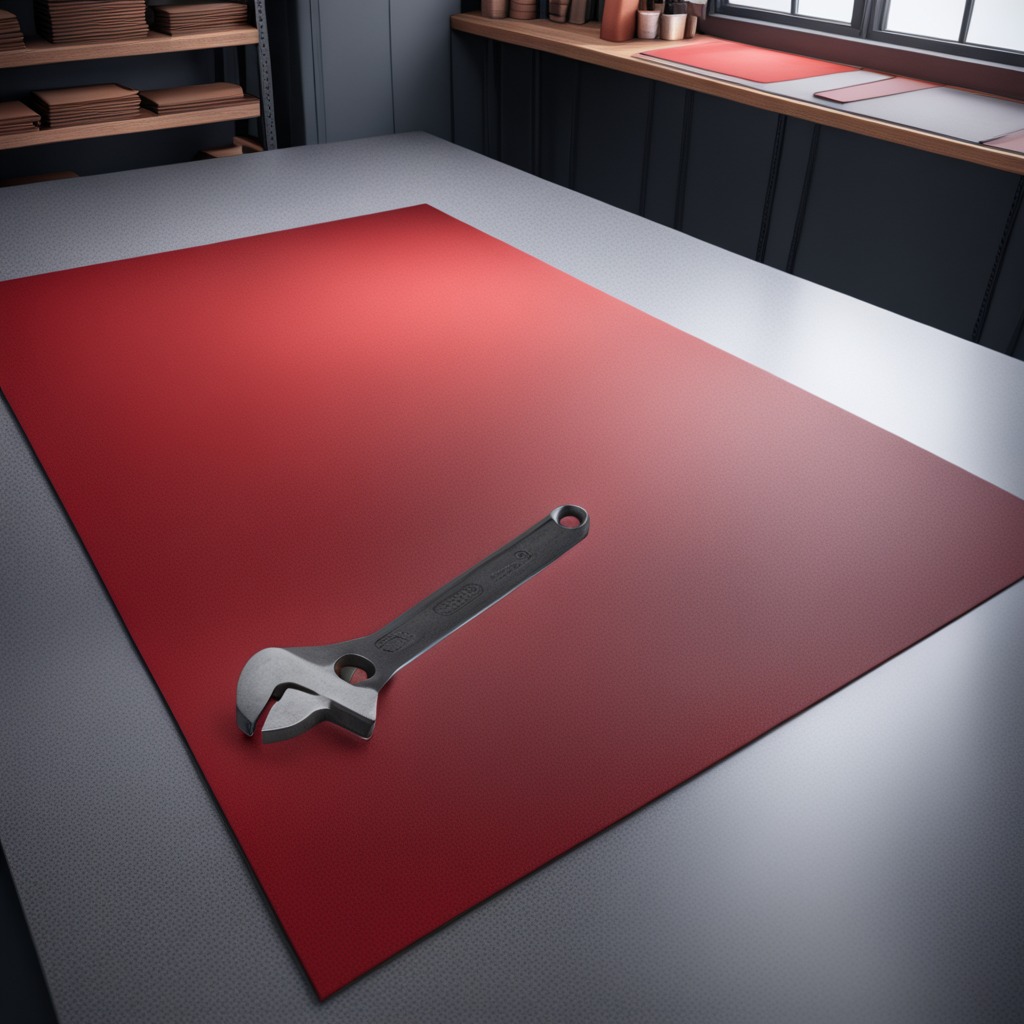
An wrench is lying on a clean granite tabletop covered with a red rubber mat inside a workshop under bright overhead lighting crisp shadows high clarity worn but beneath the mat.